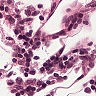
Metastatic tissue present: no